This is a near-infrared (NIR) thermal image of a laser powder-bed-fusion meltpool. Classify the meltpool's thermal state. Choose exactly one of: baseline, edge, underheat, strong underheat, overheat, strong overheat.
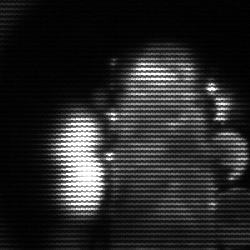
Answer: strong underheat